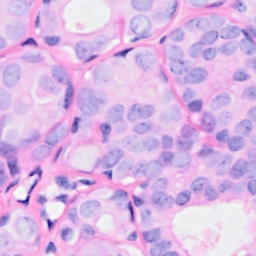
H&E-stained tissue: Breast